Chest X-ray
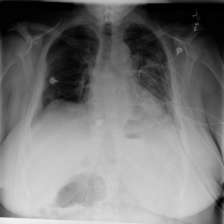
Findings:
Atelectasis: negative
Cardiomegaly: negative
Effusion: negative
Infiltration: negative
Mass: negative
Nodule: negative
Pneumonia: negative
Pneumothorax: negative
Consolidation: negative
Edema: negative
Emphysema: negative
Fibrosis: negative
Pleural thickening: negative
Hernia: negative